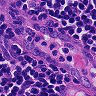
Metastatic tissue present: no